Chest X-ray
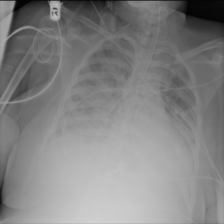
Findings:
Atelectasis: negative
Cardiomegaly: negative
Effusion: negative
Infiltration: positive
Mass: negative
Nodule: negative
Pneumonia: negative
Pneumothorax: negative
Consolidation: negative
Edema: negative
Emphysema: negative
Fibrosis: negative
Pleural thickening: negative
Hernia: negative